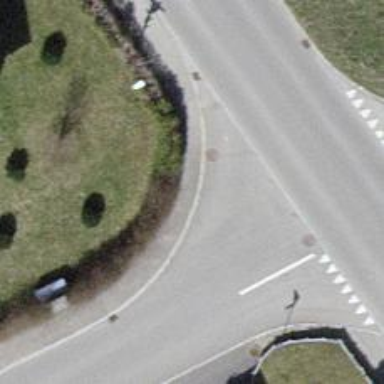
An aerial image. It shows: Guidepost providing information.